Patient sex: M
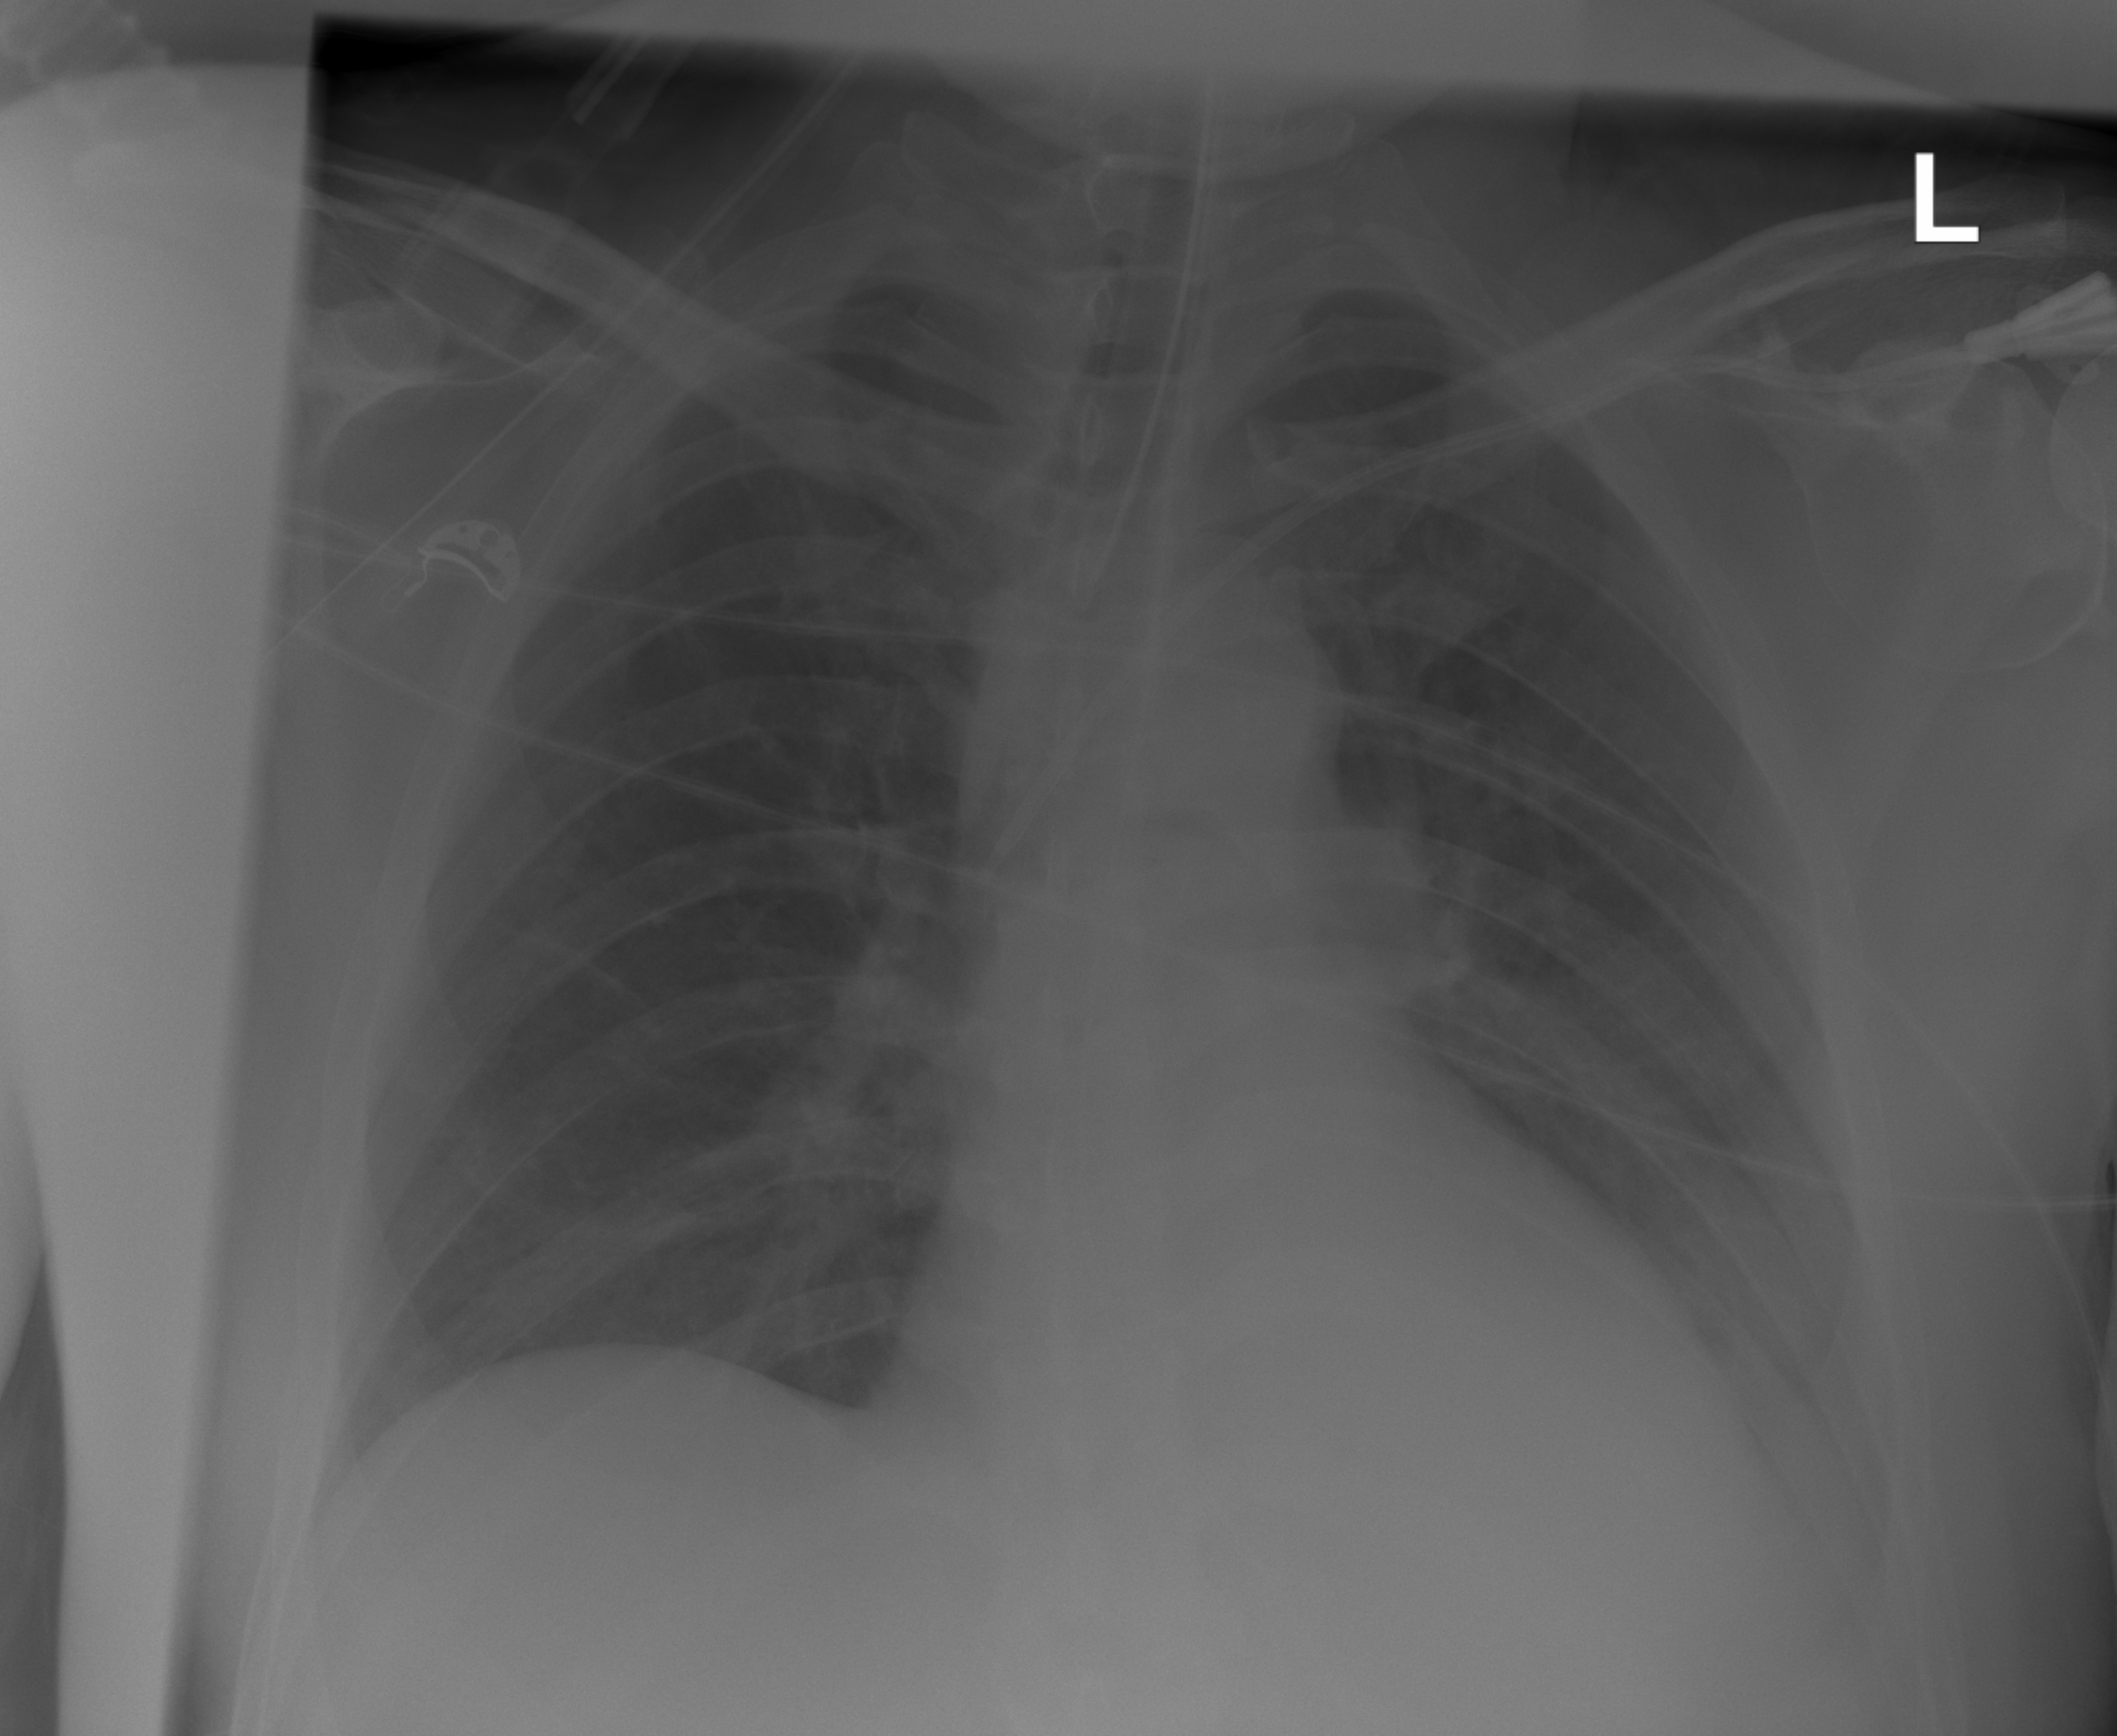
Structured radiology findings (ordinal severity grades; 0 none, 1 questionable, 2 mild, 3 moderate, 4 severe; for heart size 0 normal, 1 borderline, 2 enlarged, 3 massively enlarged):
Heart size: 0
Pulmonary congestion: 0
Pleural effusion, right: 0
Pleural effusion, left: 2
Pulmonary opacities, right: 0
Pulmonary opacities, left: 0
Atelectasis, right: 0
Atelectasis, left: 0